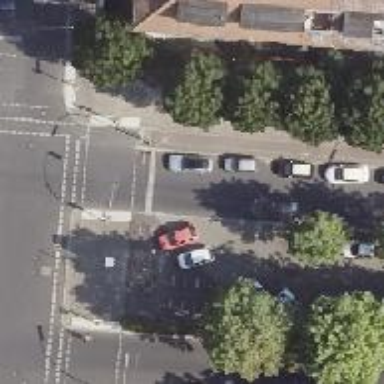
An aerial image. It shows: Road with traffic signals.